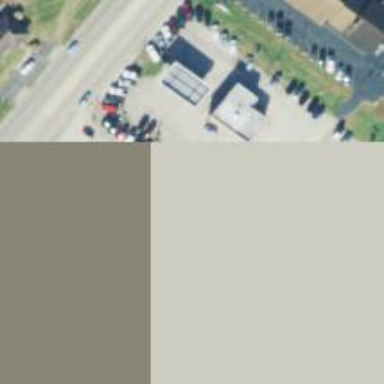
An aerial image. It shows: Car shop.